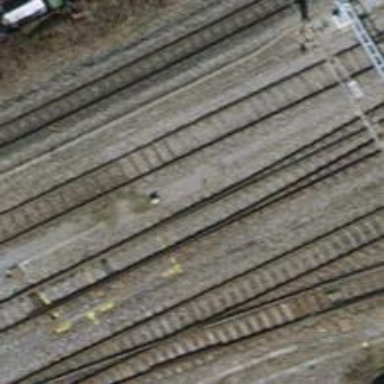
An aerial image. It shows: Railway switch.